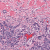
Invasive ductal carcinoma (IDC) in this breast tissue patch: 1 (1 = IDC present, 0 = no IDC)